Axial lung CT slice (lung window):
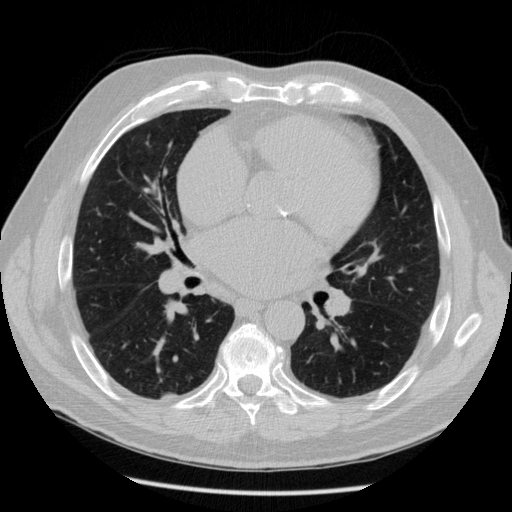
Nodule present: no